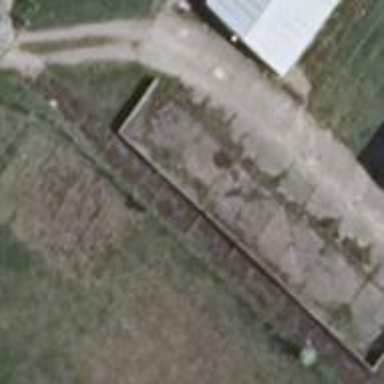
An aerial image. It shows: Bunker silo.